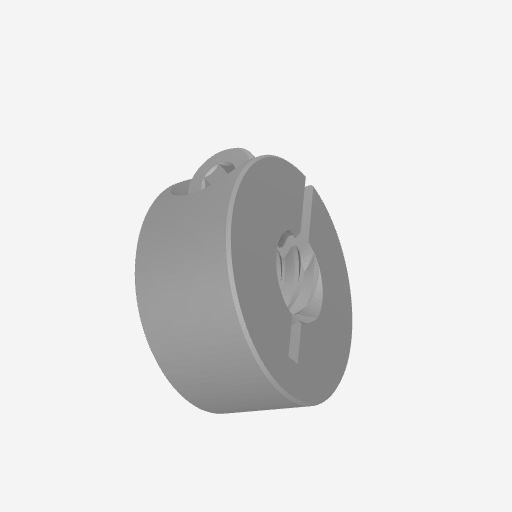
Part: ClampingCollarLeadScrew